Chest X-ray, PA view. Patient: 45 years old, sex M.
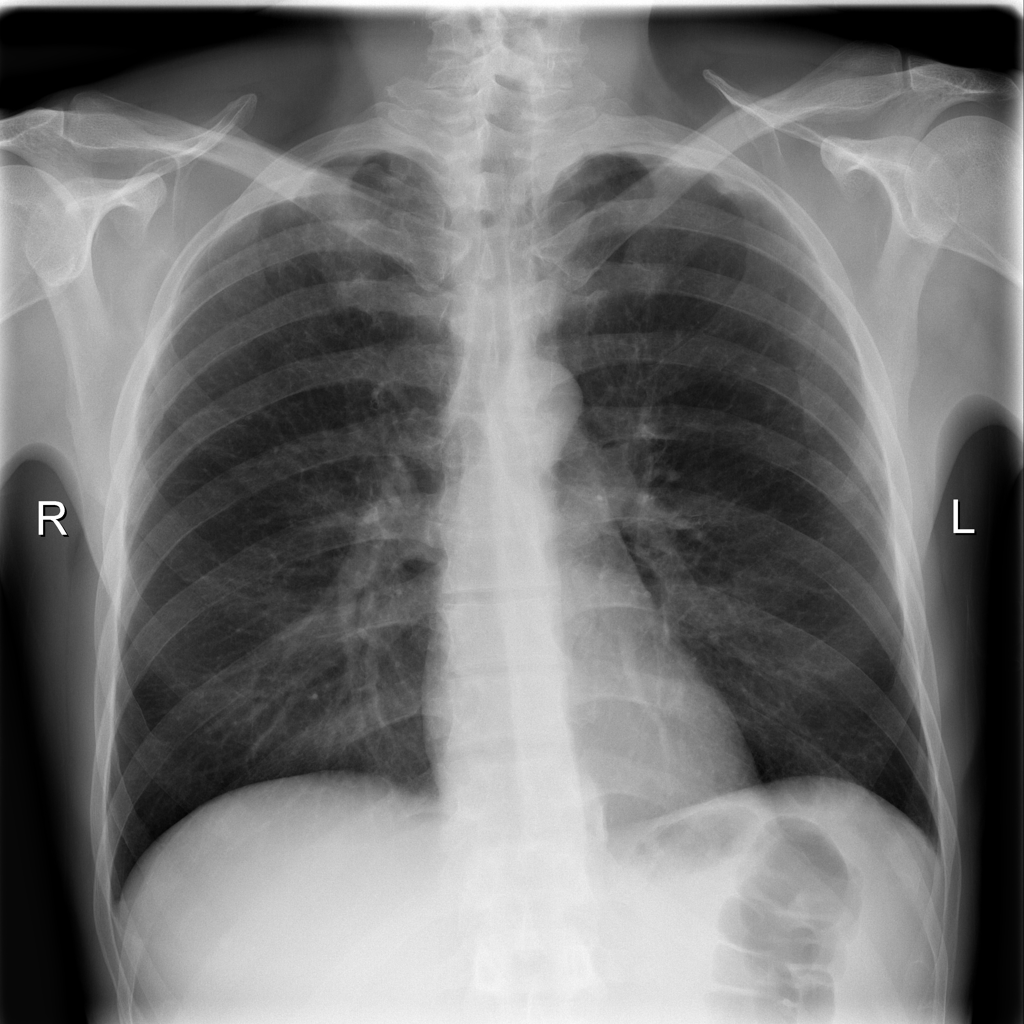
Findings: Infiltration